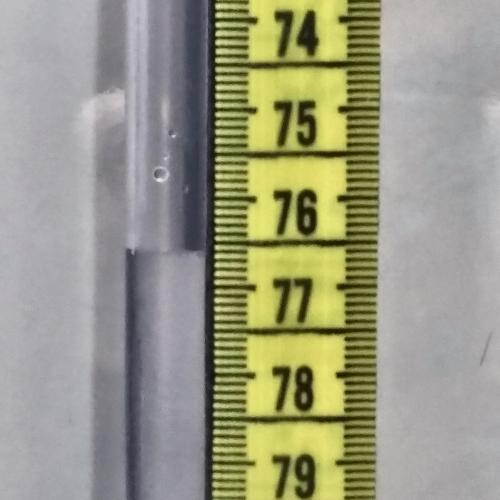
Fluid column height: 76.6 cm